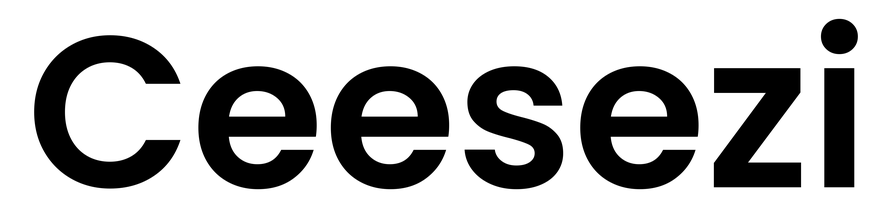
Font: Poppins-SemiBold